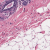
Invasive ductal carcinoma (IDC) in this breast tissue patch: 0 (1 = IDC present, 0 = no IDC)